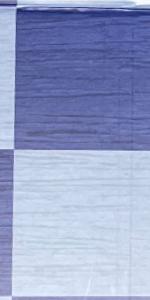
Label: Empty